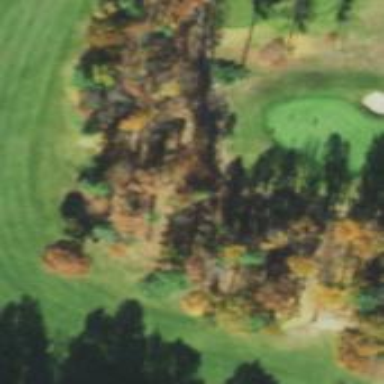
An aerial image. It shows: Grassy area designated as golf fairway.